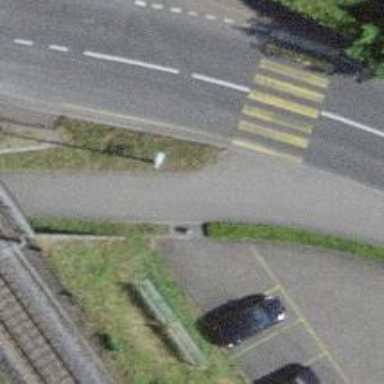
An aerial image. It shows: Kerb barrier.